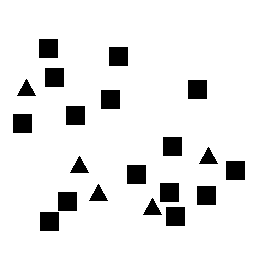
Squares: 15
Triangles: 5
Stars: 0
Total shapes: 20